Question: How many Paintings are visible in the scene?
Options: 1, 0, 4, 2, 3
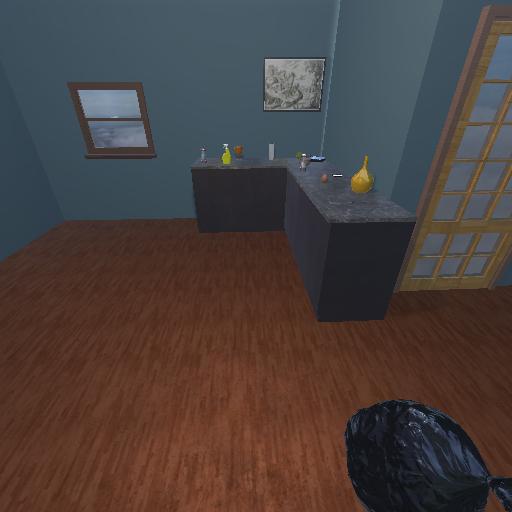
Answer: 1